Aerial crown-view tile of a tropical tree (Barro Colorado Island, Panama), acquired 20250217:
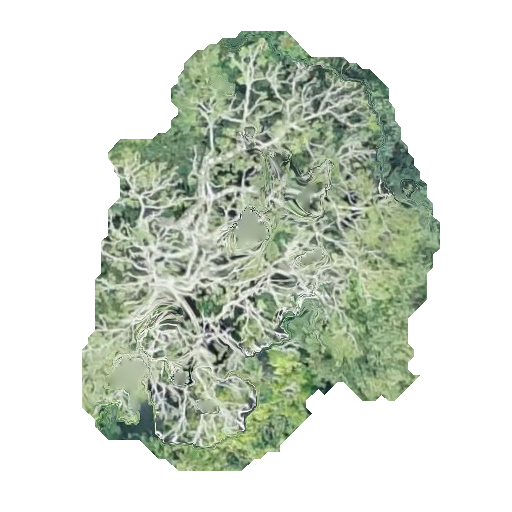
Species: Jacaranda copaia
GBIF accepted scientific name: Jacaranda copaia
Crown area: 165.681 m²